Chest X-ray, PA view. Patient: 59 years old, sex F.
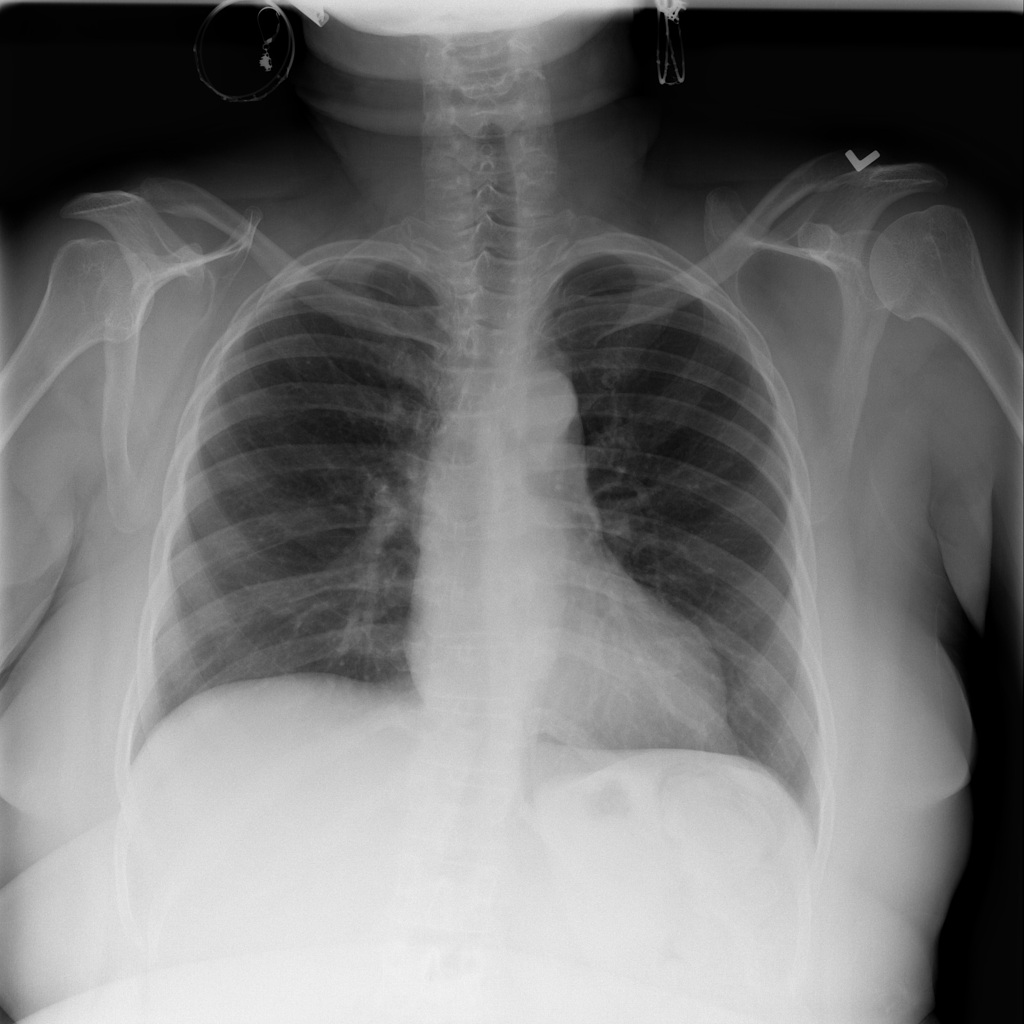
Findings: No Finding